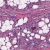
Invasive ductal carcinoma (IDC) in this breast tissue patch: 1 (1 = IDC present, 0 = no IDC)